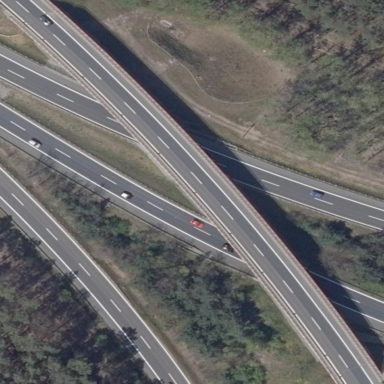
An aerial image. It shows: It's motorway area.